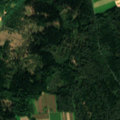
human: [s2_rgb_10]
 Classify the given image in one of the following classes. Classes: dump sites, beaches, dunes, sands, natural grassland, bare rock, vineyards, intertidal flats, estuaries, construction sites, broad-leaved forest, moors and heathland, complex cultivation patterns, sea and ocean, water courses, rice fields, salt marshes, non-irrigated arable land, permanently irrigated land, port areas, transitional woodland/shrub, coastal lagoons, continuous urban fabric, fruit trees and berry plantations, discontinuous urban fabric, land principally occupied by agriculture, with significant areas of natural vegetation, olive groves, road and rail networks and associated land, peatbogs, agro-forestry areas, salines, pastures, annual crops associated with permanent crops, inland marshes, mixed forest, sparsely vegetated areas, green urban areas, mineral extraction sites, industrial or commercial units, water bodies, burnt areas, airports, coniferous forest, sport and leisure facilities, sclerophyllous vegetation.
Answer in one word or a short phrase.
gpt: non-irrigated arable land, complex cultivation patterns, broad-leaved forest, coniferous forest